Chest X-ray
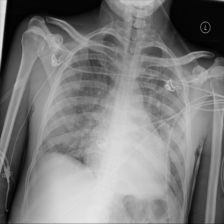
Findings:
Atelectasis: negative
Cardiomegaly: negative
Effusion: negative
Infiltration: negative
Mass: negative
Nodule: negative
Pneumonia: negative
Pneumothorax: negative
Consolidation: negative
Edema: positive
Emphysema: negative
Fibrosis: negative
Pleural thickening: negative
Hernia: negative